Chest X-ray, AP view. Patient: 30 years old, sex M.
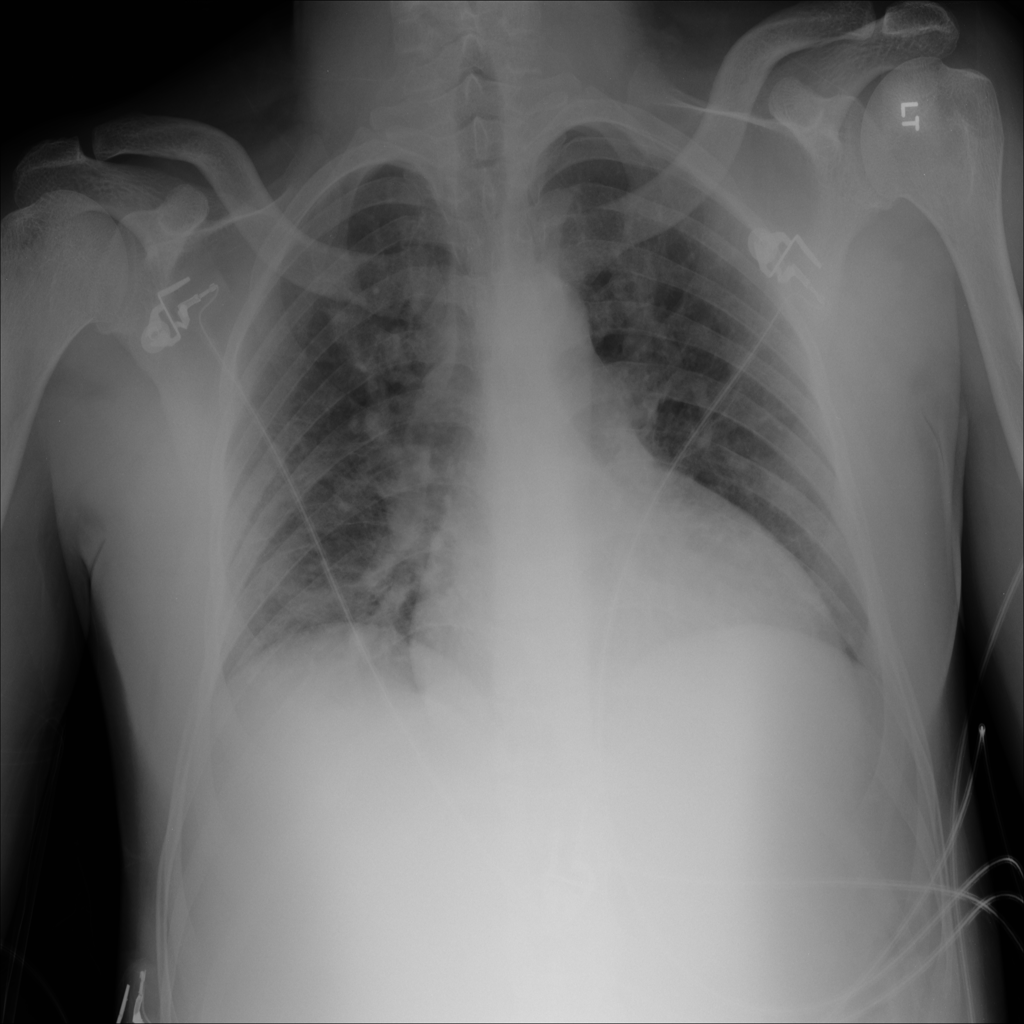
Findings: No Finding